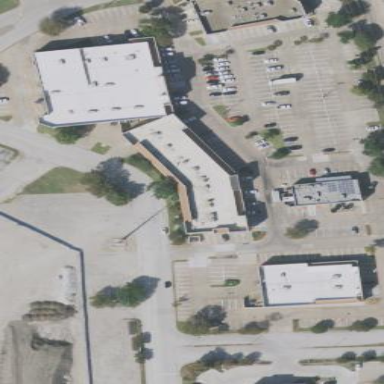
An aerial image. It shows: Retail building.